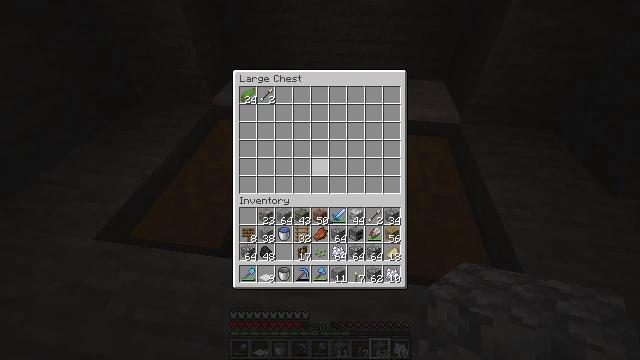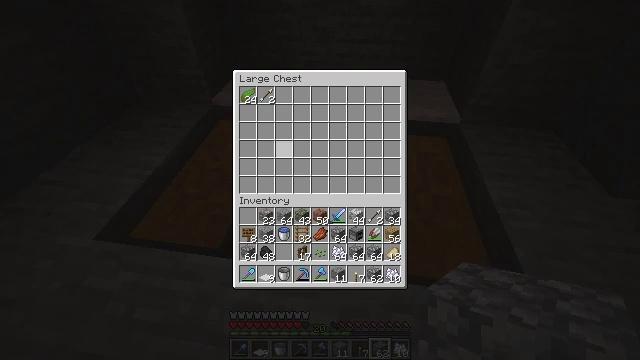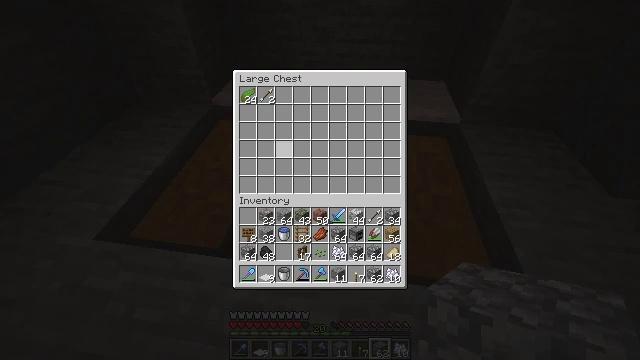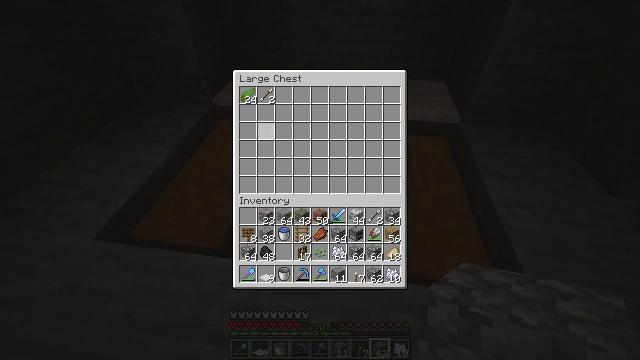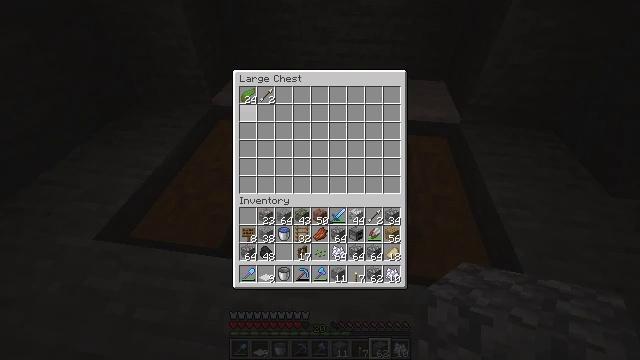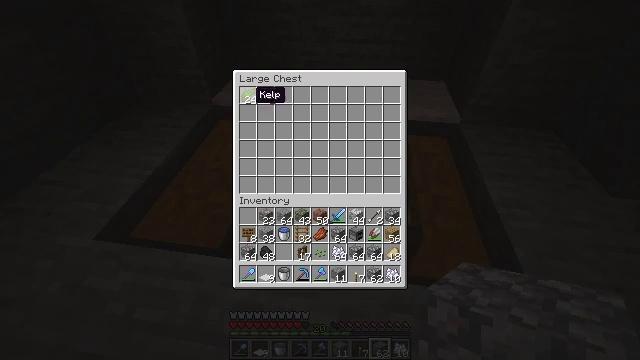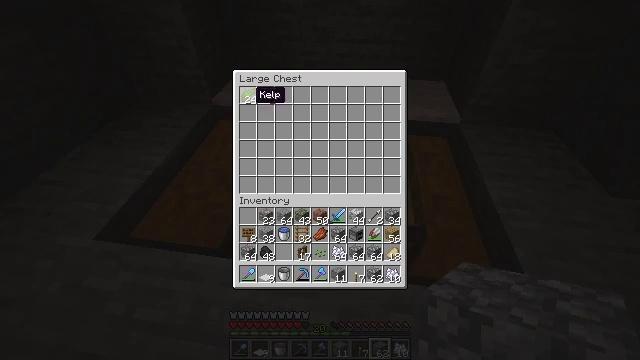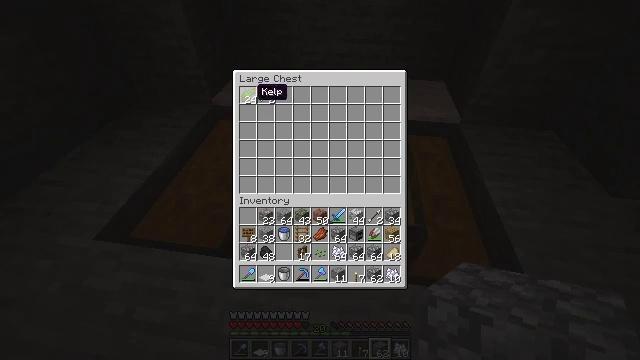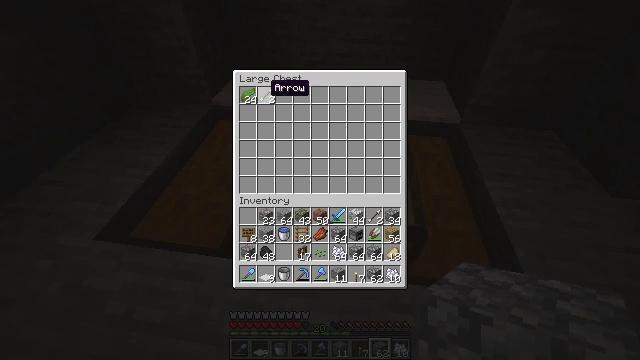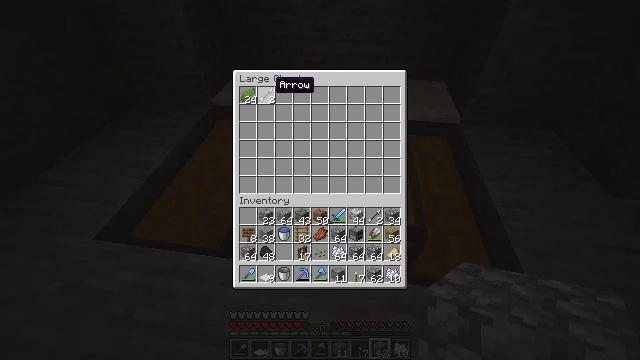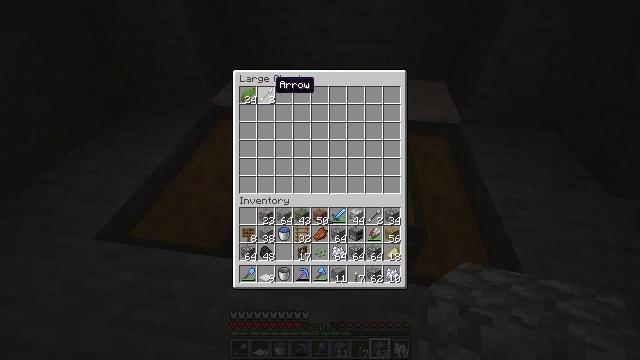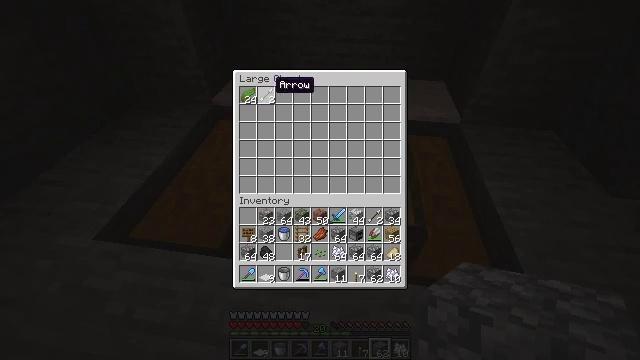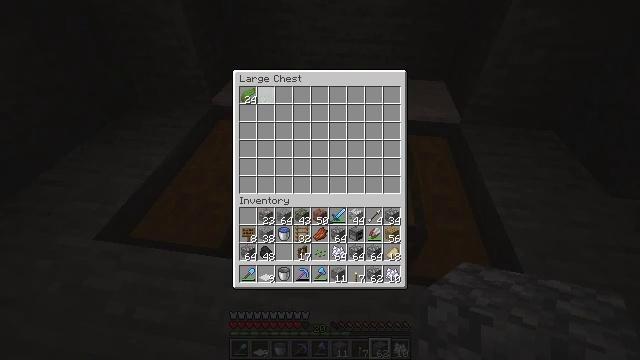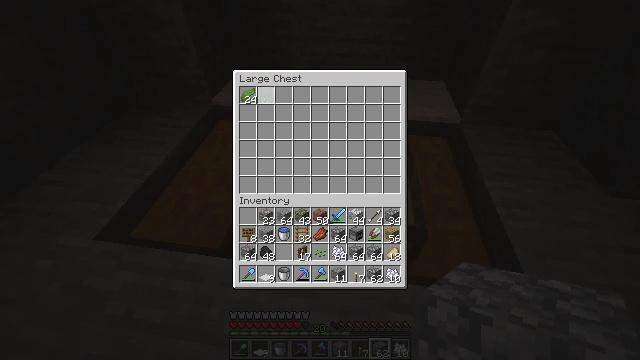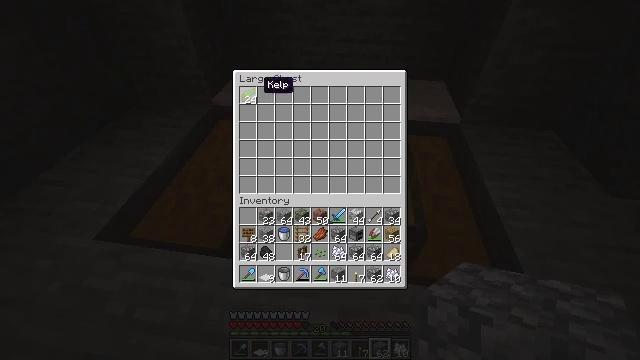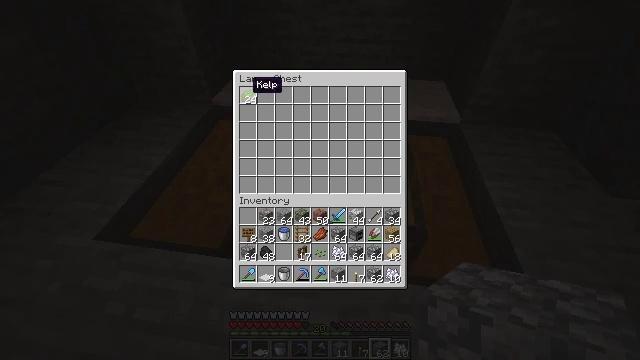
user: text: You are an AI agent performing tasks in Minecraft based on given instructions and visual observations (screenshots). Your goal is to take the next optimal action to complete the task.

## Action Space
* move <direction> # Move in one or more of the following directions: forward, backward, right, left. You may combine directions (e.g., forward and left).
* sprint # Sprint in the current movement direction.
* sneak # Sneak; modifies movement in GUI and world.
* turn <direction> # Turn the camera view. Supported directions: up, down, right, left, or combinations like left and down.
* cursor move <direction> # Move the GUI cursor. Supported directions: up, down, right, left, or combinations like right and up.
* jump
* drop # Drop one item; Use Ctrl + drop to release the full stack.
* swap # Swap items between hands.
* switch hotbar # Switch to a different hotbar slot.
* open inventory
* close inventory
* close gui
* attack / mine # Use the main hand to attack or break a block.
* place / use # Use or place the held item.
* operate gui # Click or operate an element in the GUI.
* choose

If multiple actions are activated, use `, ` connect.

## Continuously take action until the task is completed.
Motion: motion action
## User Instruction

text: Kill mobs.
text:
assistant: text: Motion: cursor move left and up
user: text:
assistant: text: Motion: cursor move left and up
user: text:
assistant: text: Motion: cursor move left and up
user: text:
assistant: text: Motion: cursor move left and up
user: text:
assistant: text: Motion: cursor move up
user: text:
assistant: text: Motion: sneak
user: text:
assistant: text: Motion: sneak
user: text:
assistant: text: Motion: sneak, cursor move right
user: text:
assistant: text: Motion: sneak
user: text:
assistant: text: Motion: sneak
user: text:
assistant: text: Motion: sneak
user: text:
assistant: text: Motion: sneak, operate gui
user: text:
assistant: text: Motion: sneak, operate gui
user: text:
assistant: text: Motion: sneak, cursor move left, operate gui
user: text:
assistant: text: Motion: sneak, cursor move left
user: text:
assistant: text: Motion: sneak
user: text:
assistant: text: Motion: sneak
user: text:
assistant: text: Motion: sneak, operate gui
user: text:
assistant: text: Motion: sneak, operate gui
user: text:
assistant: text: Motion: sneak, operate gui
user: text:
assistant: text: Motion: sneak, operate gui
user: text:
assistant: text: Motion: sneak
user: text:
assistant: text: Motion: sneak
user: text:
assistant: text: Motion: sneak
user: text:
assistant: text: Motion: sneak
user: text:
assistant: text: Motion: no_op
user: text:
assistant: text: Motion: no_op
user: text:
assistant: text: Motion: no_op
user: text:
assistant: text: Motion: no_op
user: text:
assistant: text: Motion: no_op